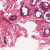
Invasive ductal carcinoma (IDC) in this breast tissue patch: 0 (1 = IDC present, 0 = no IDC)